Interaction volume radius: 10 \u00c5
Interaction volume height: 25 \u00c5
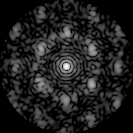
Disorder parameter: 0.5701